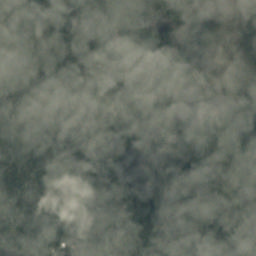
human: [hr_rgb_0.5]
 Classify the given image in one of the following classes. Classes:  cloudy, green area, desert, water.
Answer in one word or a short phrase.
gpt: cloudy